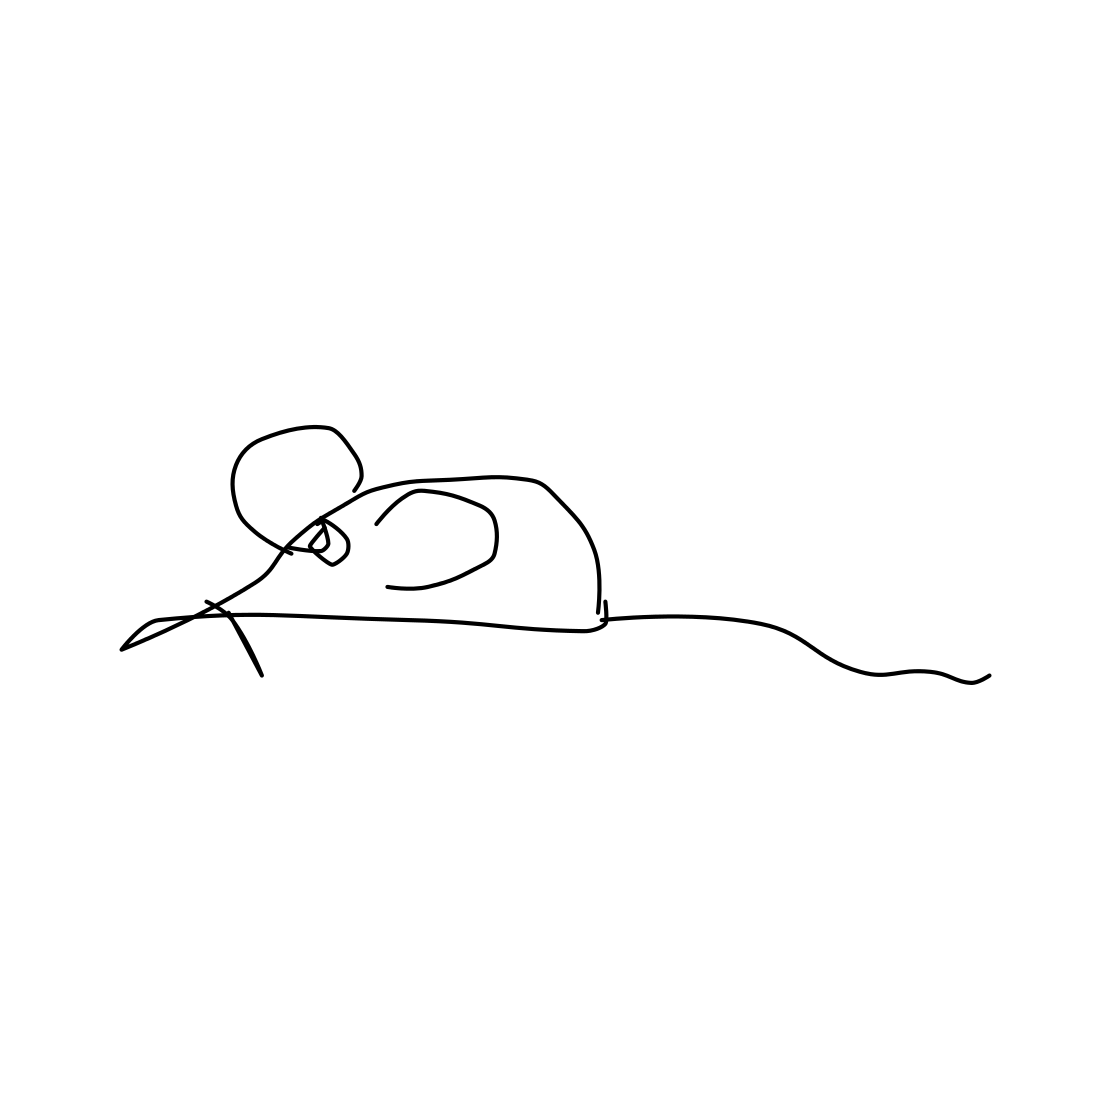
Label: mouse (animal)